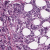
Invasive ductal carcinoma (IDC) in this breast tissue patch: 1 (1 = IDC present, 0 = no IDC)